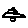
Label: tree